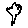
Label: tree